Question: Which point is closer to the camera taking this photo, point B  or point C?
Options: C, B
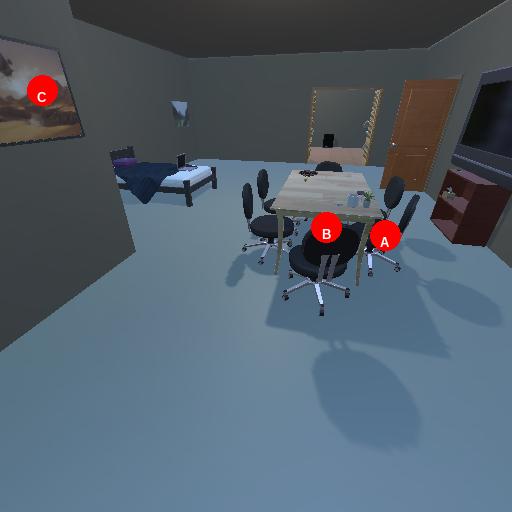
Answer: C